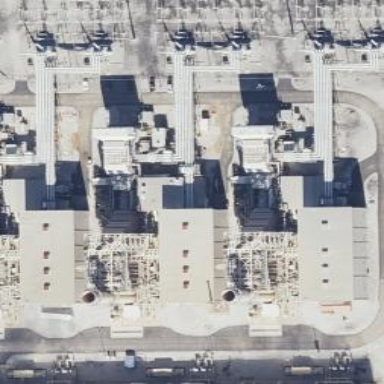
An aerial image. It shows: Gas turbine generator powered by gas.